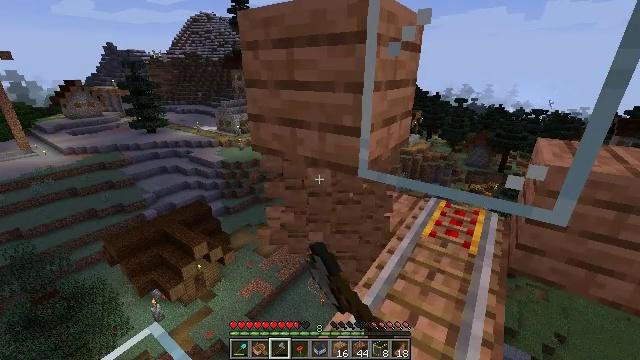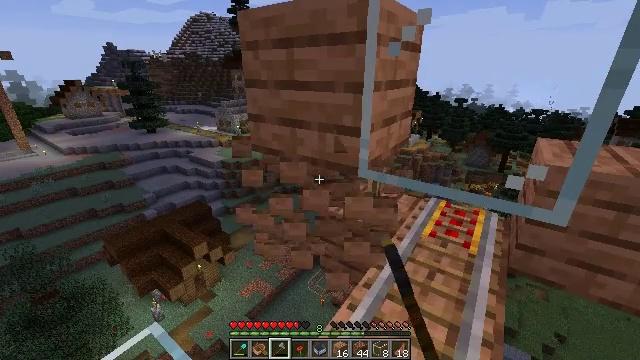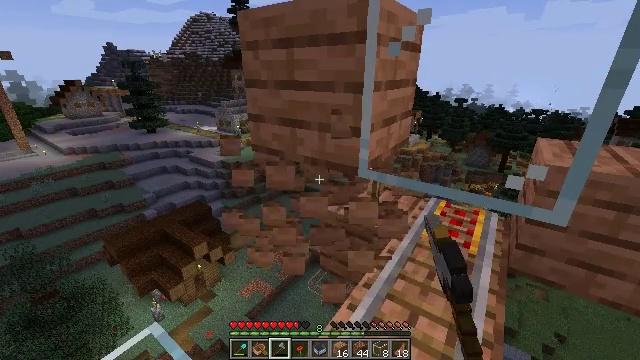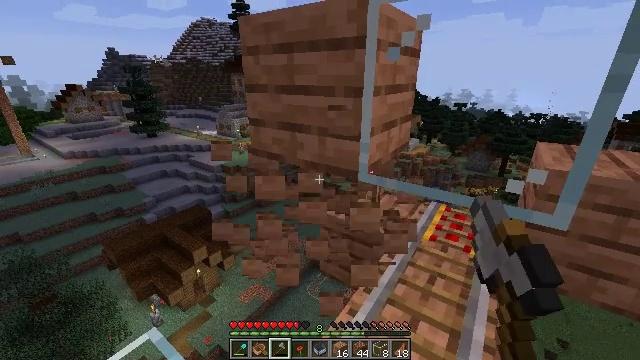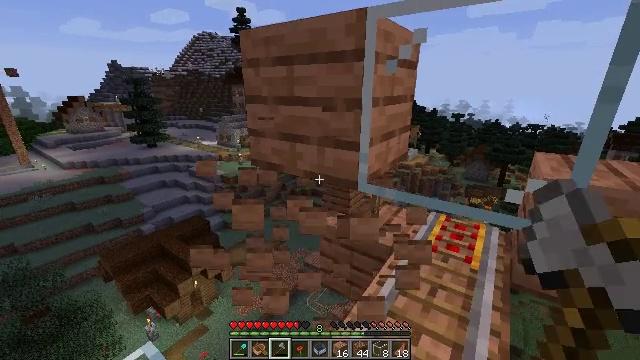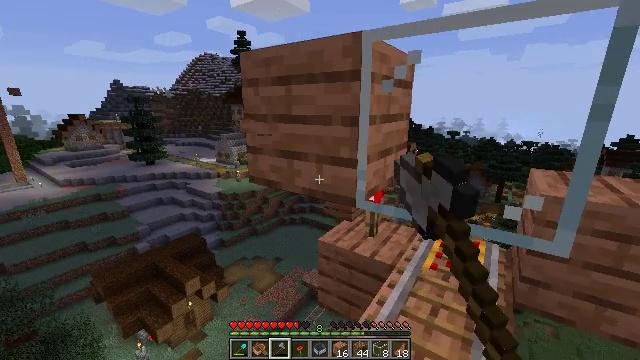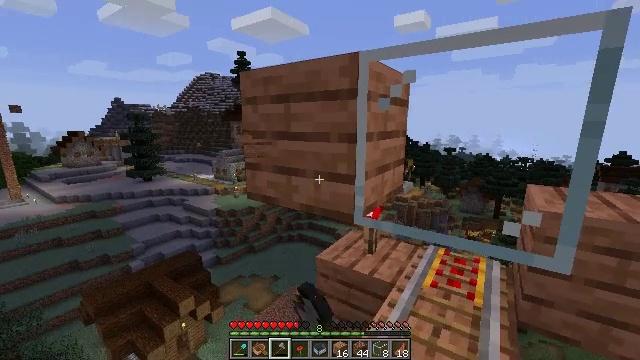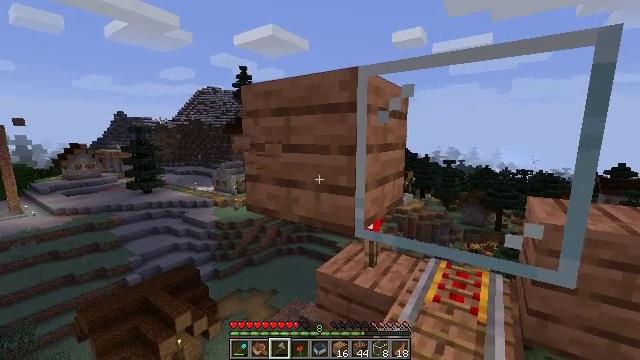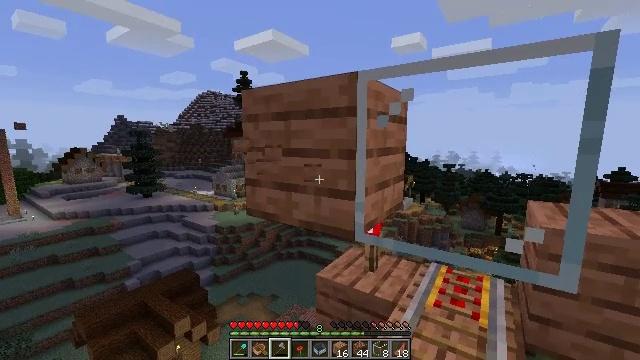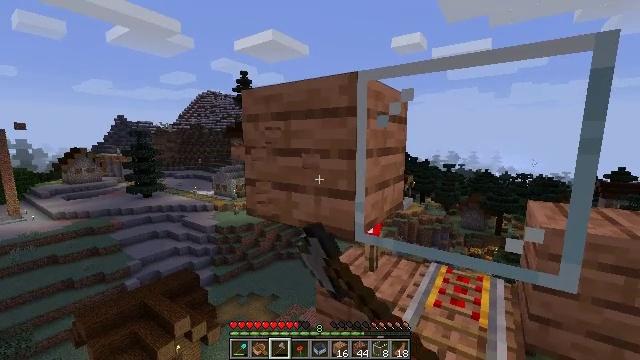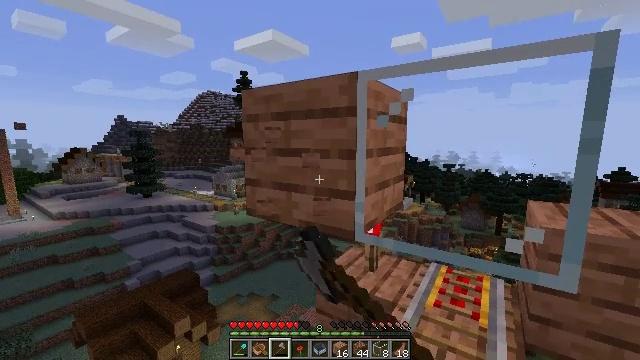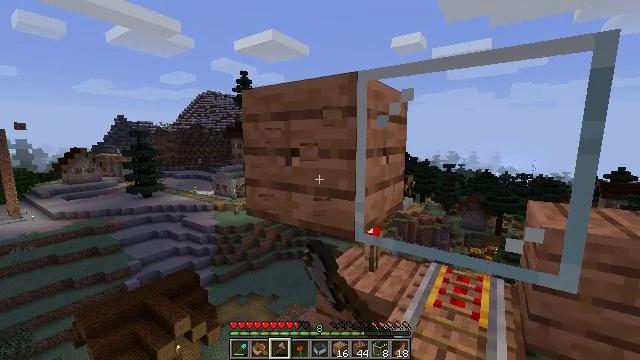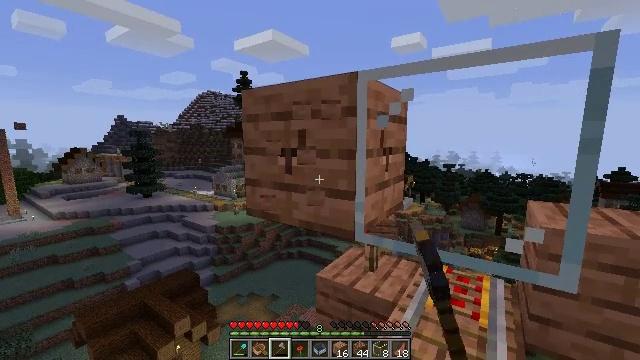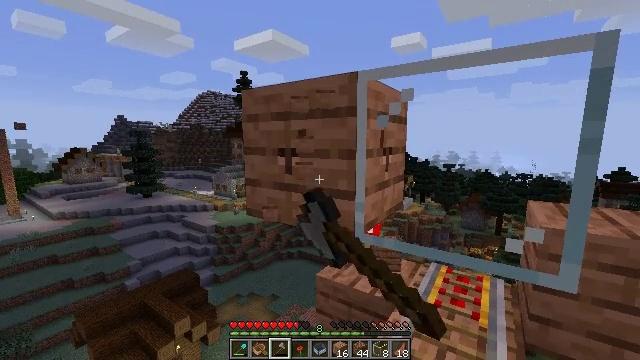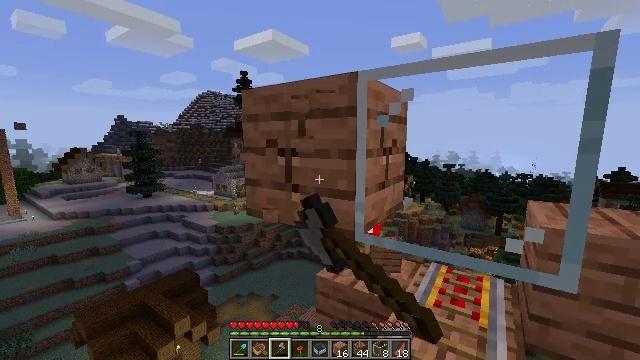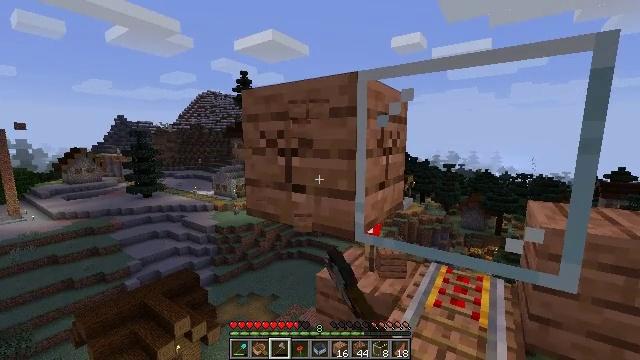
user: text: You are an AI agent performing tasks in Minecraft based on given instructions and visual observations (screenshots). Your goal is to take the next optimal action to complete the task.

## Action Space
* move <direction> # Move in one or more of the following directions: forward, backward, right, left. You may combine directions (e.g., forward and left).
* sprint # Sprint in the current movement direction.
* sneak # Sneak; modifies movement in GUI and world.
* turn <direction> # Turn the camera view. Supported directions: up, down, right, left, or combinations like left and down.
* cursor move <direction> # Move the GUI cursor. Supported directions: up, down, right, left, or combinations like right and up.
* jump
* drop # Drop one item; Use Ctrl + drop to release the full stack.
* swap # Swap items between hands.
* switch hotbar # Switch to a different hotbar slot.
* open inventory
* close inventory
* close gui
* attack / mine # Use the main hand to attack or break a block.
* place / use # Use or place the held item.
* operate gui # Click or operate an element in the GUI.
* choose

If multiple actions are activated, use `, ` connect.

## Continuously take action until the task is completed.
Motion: motion action
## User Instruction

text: Attack the jungle planks to collect them.
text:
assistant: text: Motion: attack / mine
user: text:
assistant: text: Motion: attack / mine
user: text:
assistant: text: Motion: attack / mine
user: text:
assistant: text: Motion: turn up, attack / mine
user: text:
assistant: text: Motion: turn up, attack / mine
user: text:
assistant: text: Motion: turn up, attack / mine
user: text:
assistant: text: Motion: turn up, attack / mine
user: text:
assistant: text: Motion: attack / mine
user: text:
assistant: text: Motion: attack / mine
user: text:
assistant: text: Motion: attack / mine
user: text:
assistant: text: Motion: attack / mine
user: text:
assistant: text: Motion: attack / mine
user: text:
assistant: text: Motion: attack / mine
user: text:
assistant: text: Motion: attack / mine
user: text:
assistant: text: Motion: attack / mine
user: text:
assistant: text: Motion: attack / mine
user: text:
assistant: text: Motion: attack / mine
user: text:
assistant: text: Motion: attack / mine
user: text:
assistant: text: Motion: attack / mine
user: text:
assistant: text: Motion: attack / mine
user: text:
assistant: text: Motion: attack / mine
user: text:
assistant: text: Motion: attack / mine
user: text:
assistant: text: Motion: attack / mine
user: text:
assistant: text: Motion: turn right, attack / mine
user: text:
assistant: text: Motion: turn right, attack / mine
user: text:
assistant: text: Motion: turn right, attack / mine
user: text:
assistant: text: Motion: turn right, attack / mine
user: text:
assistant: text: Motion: turn right, attack / mine
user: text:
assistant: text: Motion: attack / mine